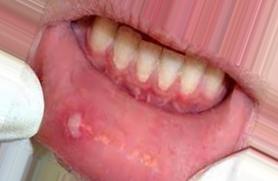
Condition: Mouth Ulcer